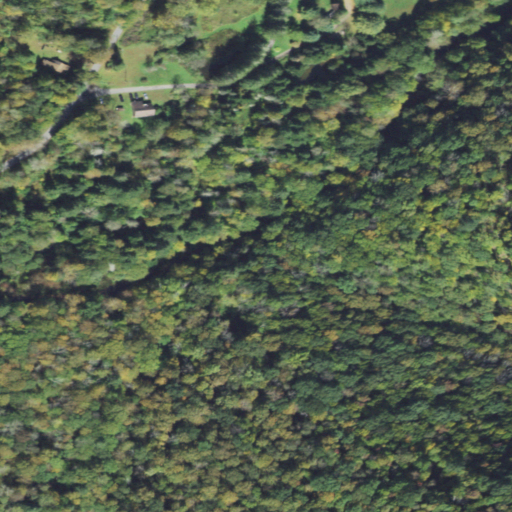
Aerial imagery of valley in Pennsylvania named Quiggle Hollow containing mixed forest, deciduous forest, open development, and low intensity development